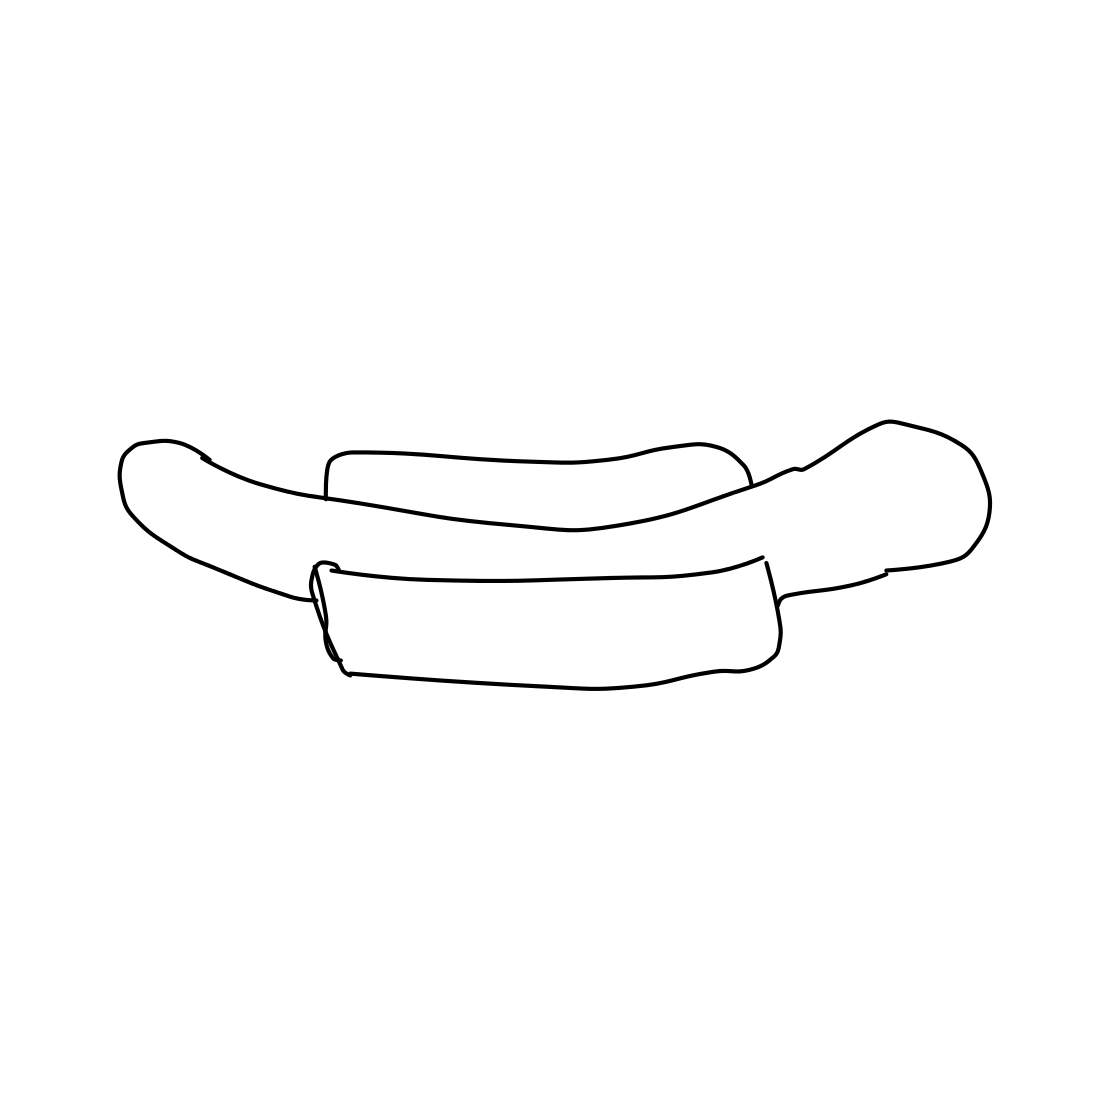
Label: hot-dog